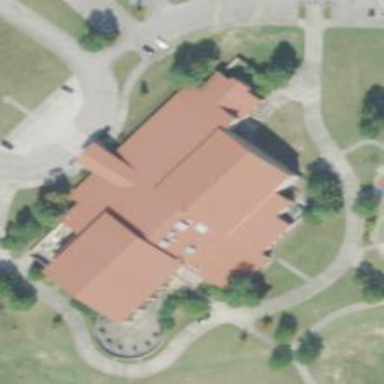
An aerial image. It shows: Public building.